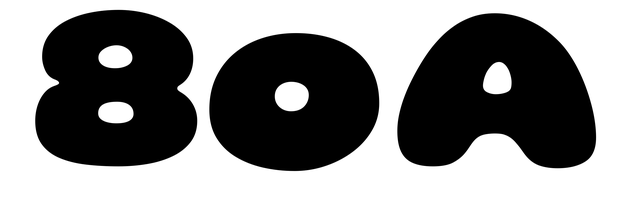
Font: Gluten_Black